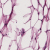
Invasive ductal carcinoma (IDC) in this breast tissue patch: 0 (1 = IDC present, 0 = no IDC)